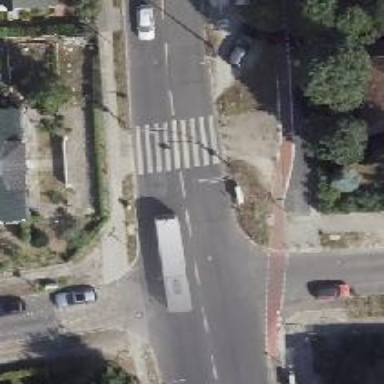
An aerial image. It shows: Zebra crossing on the road.